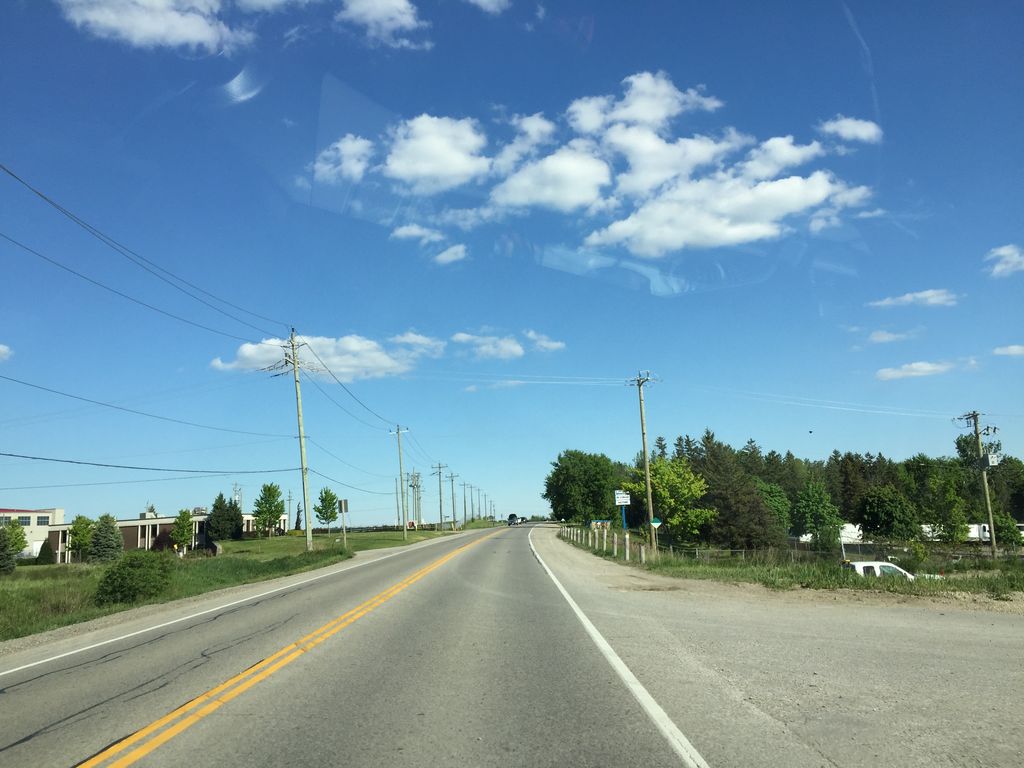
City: kitchener-waterloo